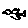
Label: bird